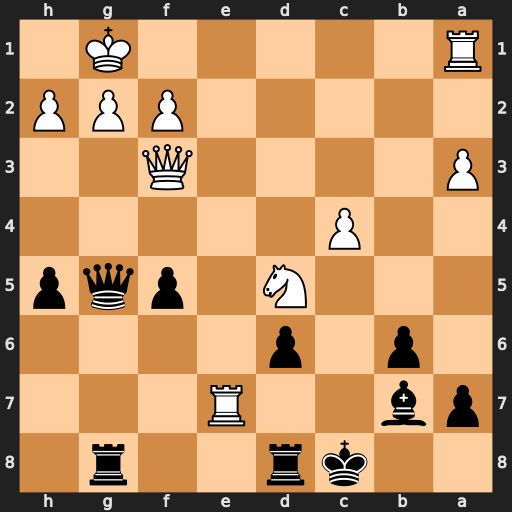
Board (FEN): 2kr2r1/pb2R3/1p1p4/3N1pqp/2P5/P4Q2/5PPP/R5K1
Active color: b
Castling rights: -
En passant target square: -
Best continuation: Bxd5 Qxd5 Qxe7 Qa8+ Kd7 Qxa7+ Ke8